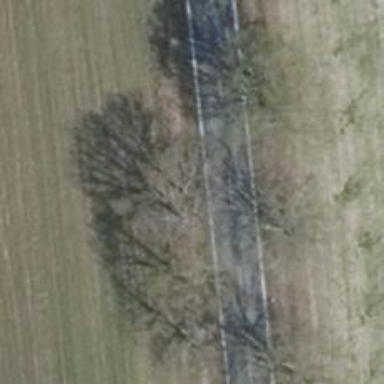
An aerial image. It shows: Deciduous broadleaved tree.